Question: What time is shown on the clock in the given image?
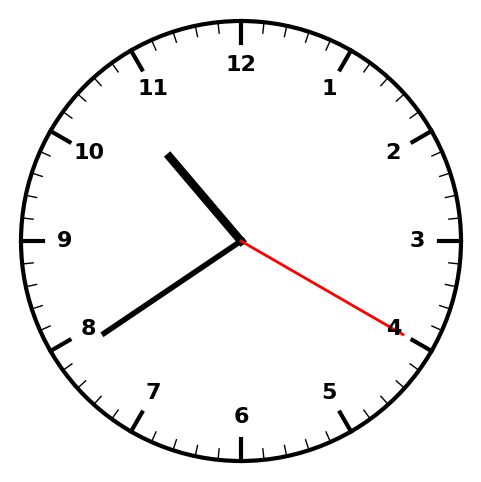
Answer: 10:39:20